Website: walmart
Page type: address-validator
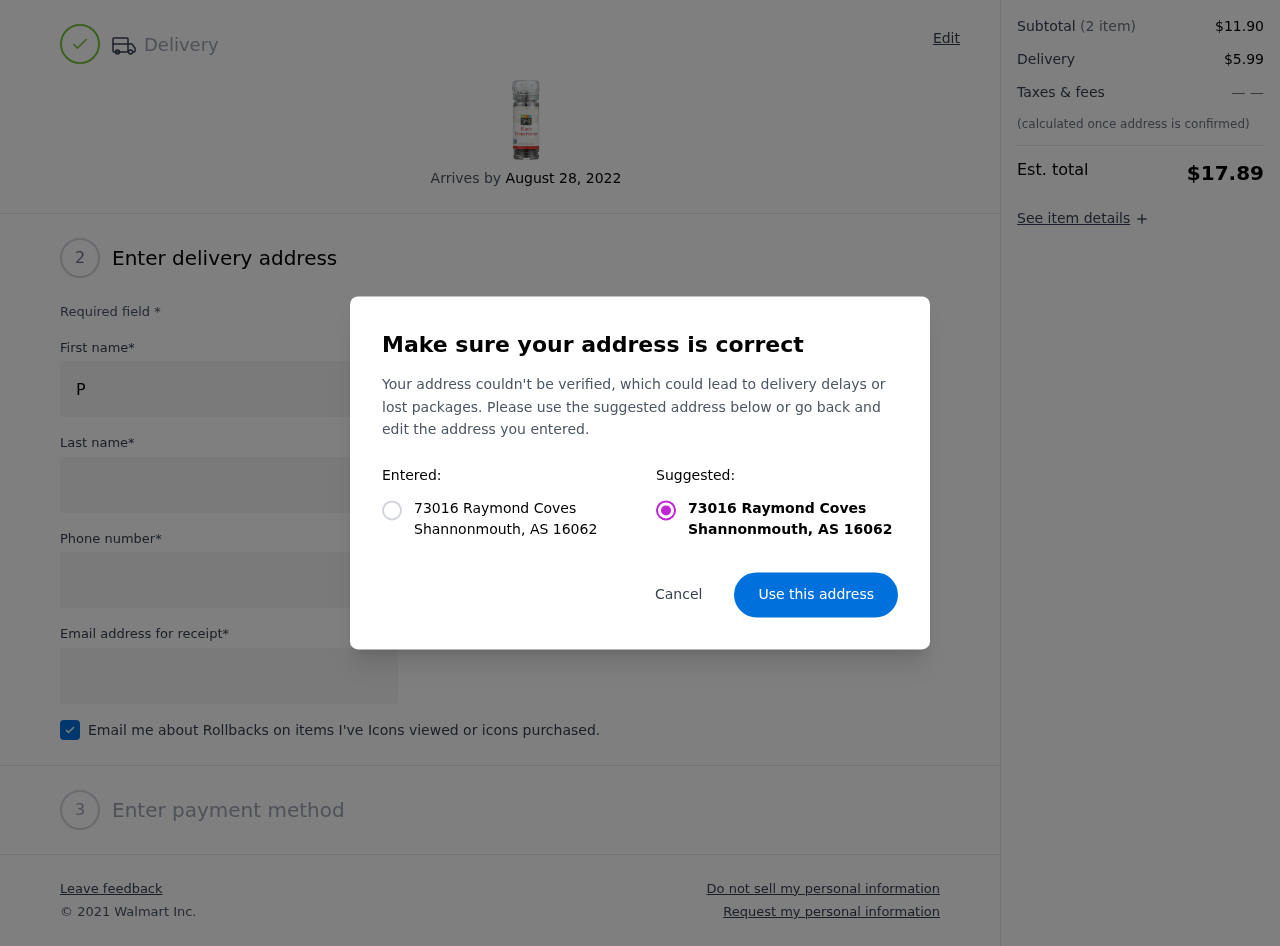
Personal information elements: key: PII_CITY
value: Shannonmouth
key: PII_POSTCODE
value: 16062
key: PII_STATE_ABBR
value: AS
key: PII_STREET
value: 73016 Raymond Coves
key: PII_FIRSTNAME
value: Paul
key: PII_LASTNAME
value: Mckinney
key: PII_STREET2
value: Suite 931
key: PII_PHONE
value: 2733241124
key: PII_EMAIL
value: paul_mckinney@hotmail.com
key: PII_STATE
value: AS
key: PII_POSTCODE_FULL
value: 16062
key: PII_POSTCODE_NUMERIC
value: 16062
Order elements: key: ORDER_DELIVERY_DATE
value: August 28, 2022
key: ORDER_SUBTOTAL
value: $11.90
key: ORDER_SHIPPING_COST
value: $5.99
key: ORDER_TOTAL
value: $17.89